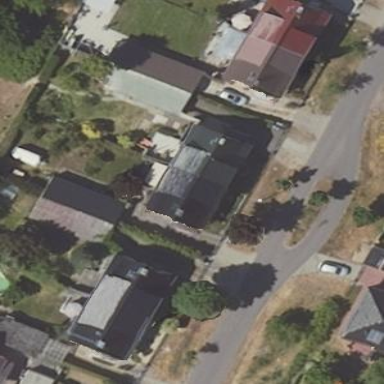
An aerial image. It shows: Residential building.